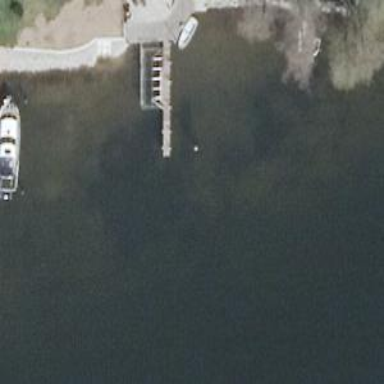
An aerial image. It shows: Man-made pier.